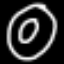
Label: donut